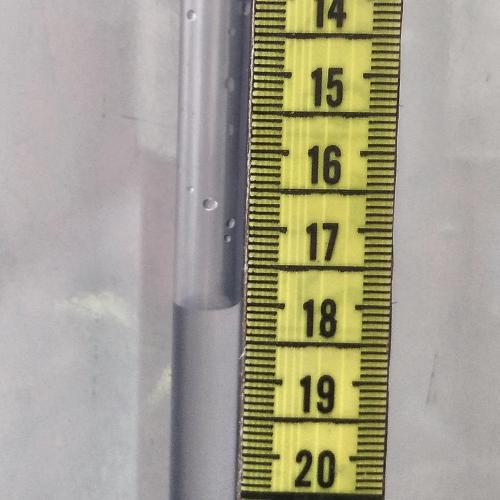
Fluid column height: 18.0 cm